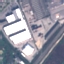
Label: Industrial